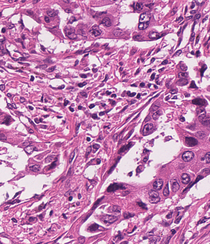
Tumor epithelial tissue: yes
Tumor-associated stroma tissue: yes
Normal tissue: no